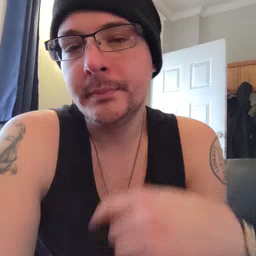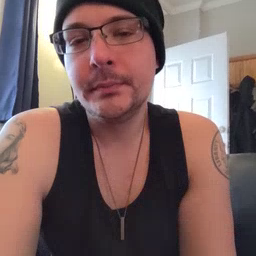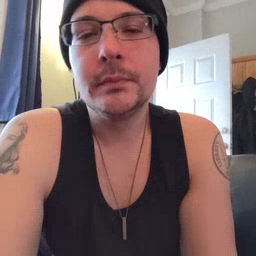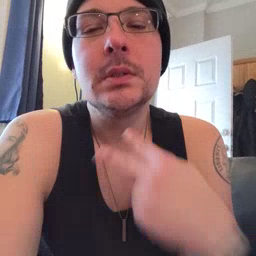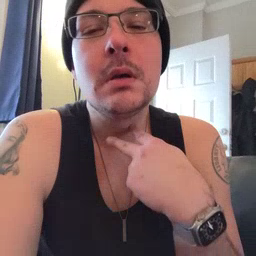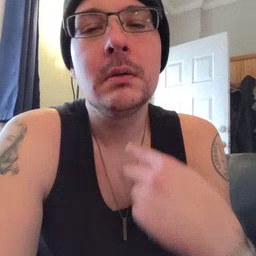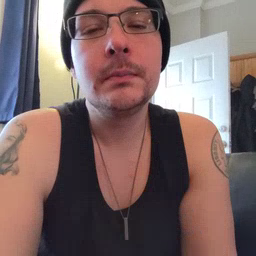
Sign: stuck